Field crop: tomato
Growth stage: 1
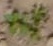
Species: portulaca